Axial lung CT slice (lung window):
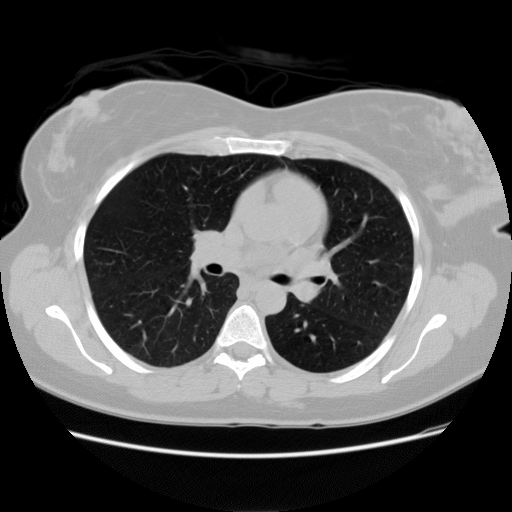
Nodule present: no